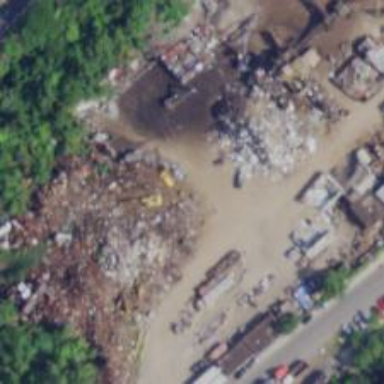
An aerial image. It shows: Scrap yard situated in industrial area.